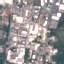
Land use / land cover class: Industrial